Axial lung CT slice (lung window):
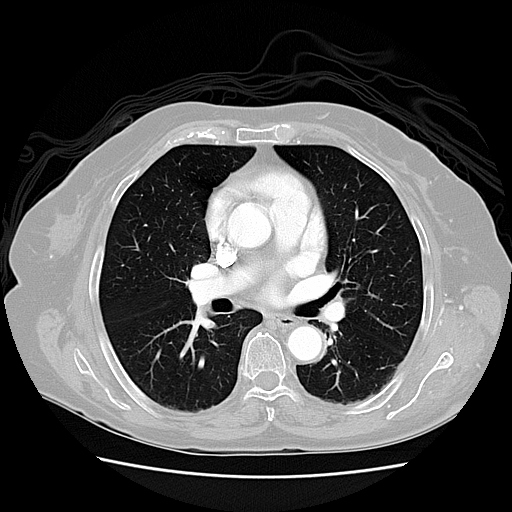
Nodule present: no